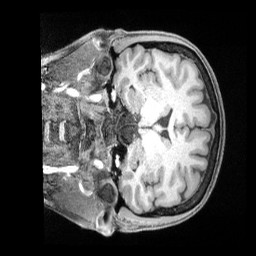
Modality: T1w
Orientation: coronal
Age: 40
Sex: female
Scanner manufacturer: siemens
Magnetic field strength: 3 T
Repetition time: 2 s
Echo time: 0.00211 s